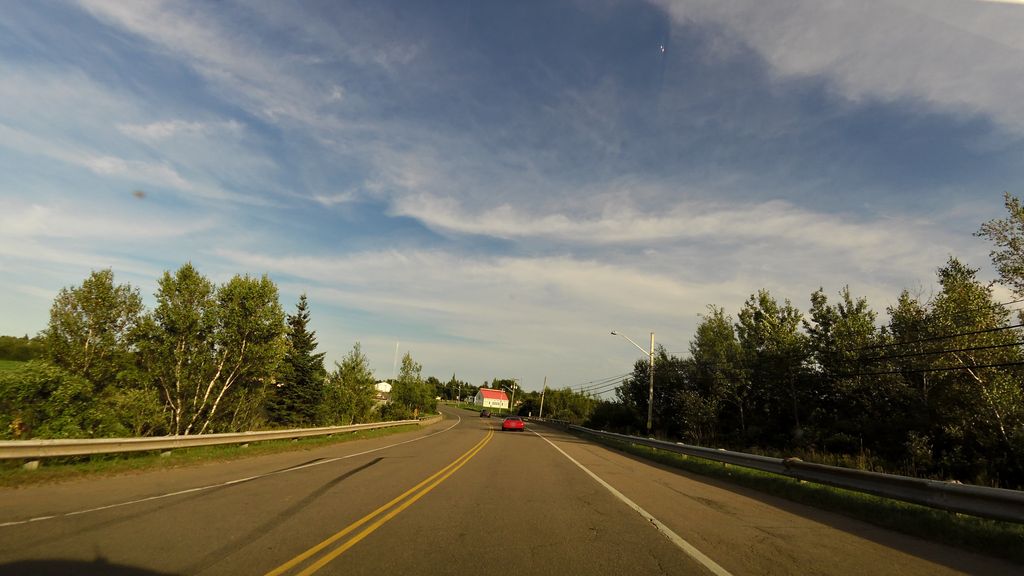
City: charlottetown